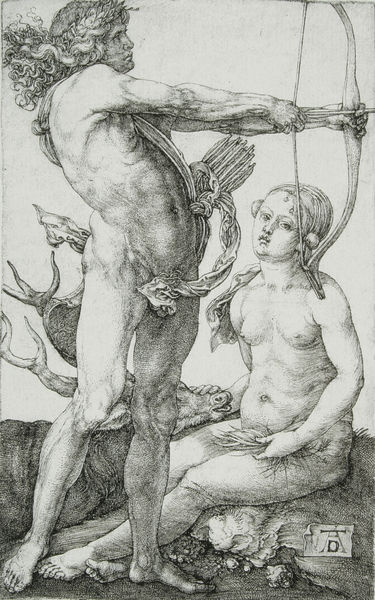
Titel: Apollo und Diana
Künstler: Albrecht Dürer
Institution: (Seriendruck)
Schlagwörter: akt, gott, hand, körper, mann, nackt, weiß, sitzen, brust, busen, frau, grau, schwarz, skizze, zeichnung, blick, gras, rasen, tier, tuch, anatomie, arm, arme, stehen, steine, signatur, haare, sitzend, stehend, paar, locken, renaissance, putto, deutschland, brüste, füße, holzschnitt, bogen, fels, grafik, graphik, linien, wild, dick, sport, sitzt, nabel, bauch, nackte, zeigen, adam, barfuss, eva, antike, nackig, steht, füttern, druck, schwarz-weiß, druckgrafik, monogramm, schraffur, radierung, stich, waffe, allegorie, mythologie, jagd, betrachten, streicheln, verführung, hirsch, jäger, reh, muskel, gespannt, mythologisch, nymphe, eros, armbrust, gestrüpp, apoll, dürer, zuschauen, amor, geweih, kupferstich, schütze, bock, schafbock, herkules, kräftig, köcher, pfeil, aktäon, diana, jagdgöttin, pfeile, schießen, herakles, proportionen, sehne, bogenschütze, schuß, widder, albrecht, albrecht dürer, elch, spannen, folge, ovid, signet, holu, metamorphosen, dürer monogramm, actaeon, stich kupferstich, 16. jahrhundert, 1500, scheißen, hiersch, dafen, dafne, mythollogie